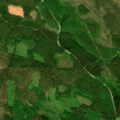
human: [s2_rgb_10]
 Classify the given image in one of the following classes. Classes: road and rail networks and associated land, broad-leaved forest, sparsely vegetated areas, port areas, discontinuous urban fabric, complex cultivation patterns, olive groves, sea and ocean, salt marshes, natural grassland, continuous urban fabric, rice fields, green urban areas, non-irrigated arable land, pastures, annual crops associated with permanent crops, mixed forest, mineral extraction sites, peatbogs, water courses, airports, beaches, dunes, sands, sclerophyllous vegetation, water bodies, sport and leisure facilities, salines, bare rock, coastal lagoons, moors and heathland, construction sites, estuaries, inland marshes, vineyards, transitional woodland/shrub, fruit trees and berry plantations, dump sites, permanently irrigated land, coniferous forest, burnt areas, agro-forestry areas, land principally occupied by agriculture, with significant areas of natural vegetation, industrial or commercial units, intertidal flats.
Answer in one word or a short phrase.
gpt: coniferous forest, mixed forest